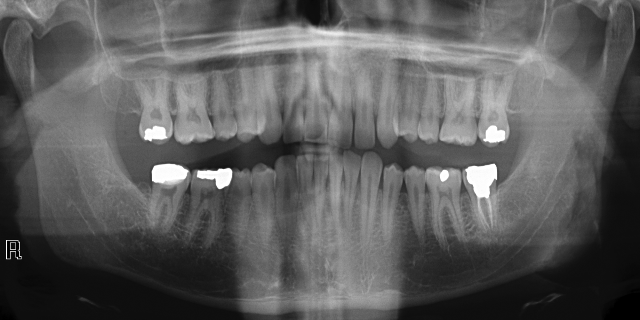
adult